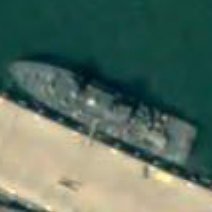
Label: destroyer